Question: I'm using visual studio 2008 and i'm building application in vb.net, i want to design an attractive menu bar for my application. Something like shown in the image. Please guide me
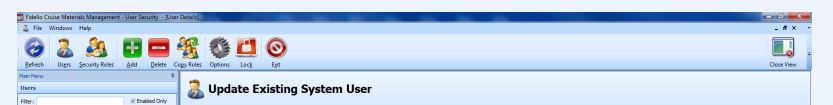
Answer: There are many 3rd party controls that you can download or buy to create professional looking menu bars and stuff. But Visual Studio already comes bundled with the toolstrip control. For the time being, get familiar with the toolstrip control to create menu items.
Check this out. This should get you started :)
<URL>